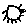
Label: sun